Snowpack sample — Buffalo Mountain, Silverthorne, Colorado, USA (2/22/26, 2:02 PM MST)
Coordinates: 39.622, -106.113
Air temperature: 33 °F
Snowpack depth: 63 cm
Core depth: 20 cm
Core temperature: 23 °F
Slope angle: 11°, slope face: 116°
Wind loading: low
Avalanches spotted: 0
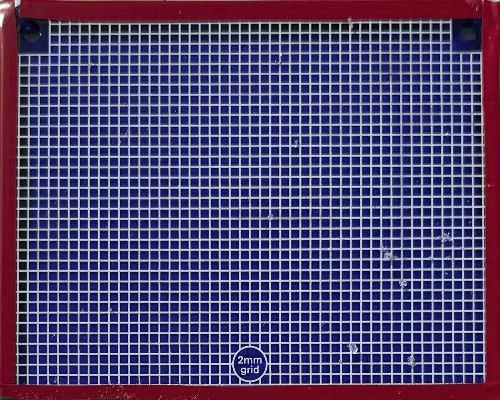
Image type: profile
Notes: In a firebreak similar to site 1, minimal wind loading with no spotted avalanches (not many faces in view though)